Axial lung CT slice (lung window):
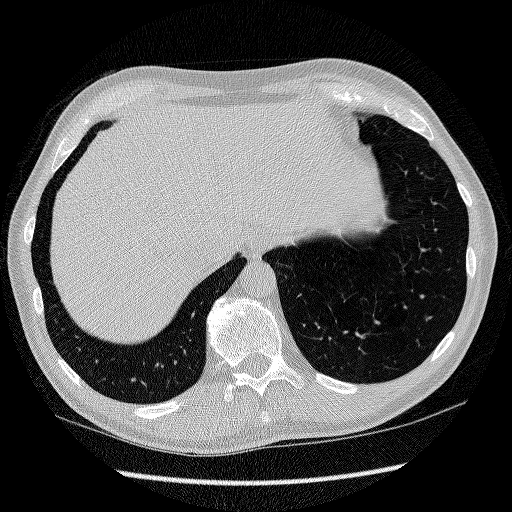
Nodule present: no